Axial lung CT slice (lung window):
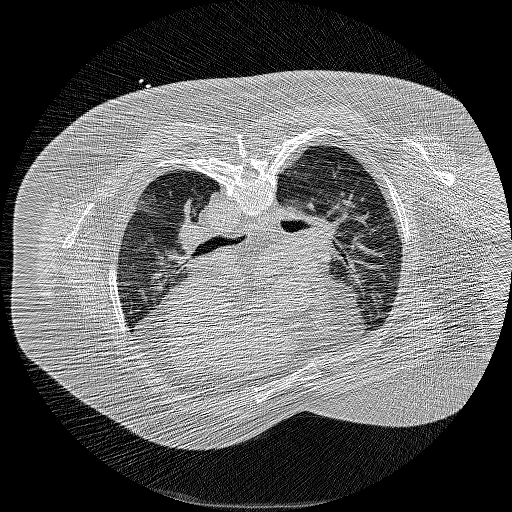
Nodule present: no